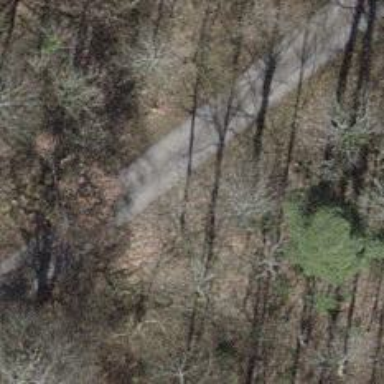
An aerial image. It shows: Well-maintained track road of grade 1.